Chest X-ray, PA view. Patient: 66 years old, sex M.
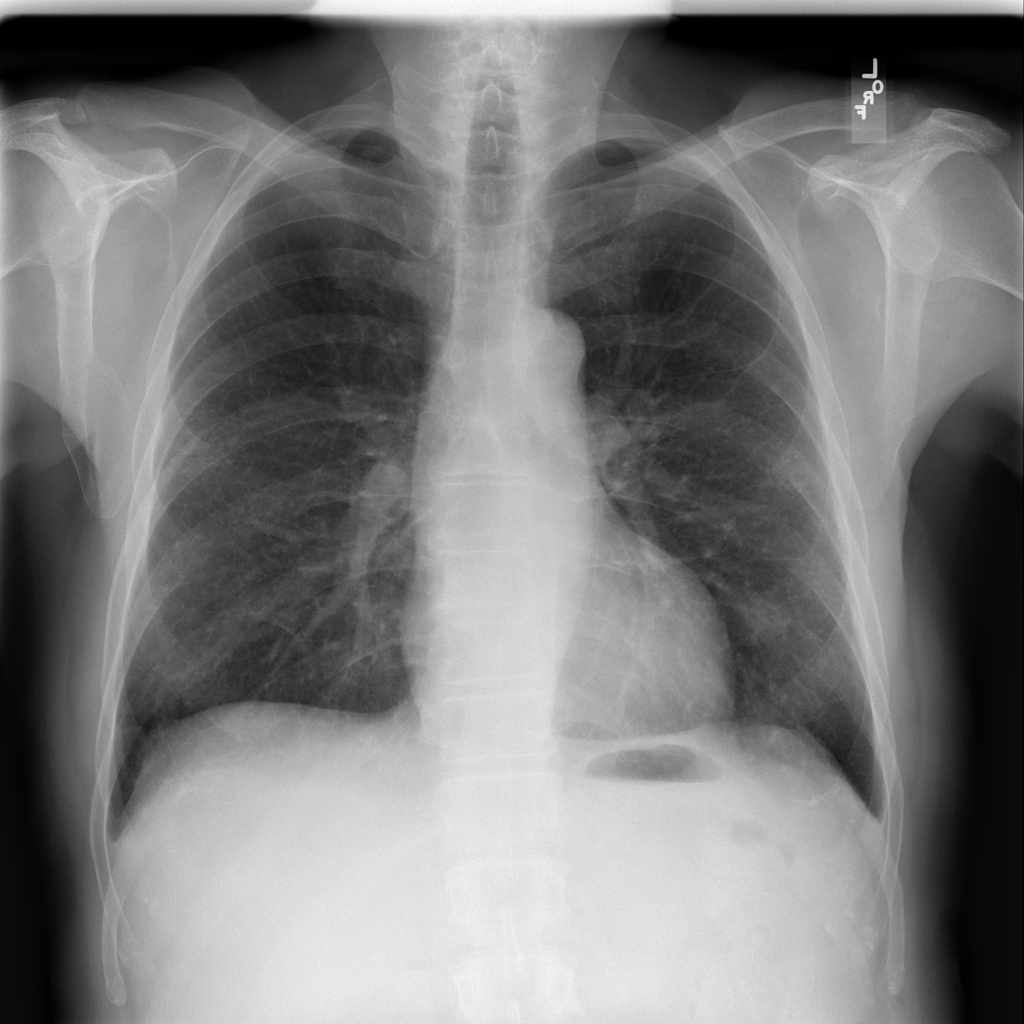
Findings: Fibrosis, Infiltration